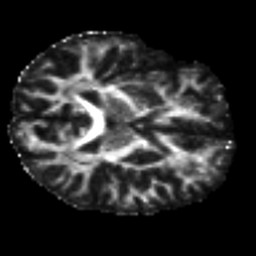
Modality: FA
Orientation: axial
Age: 42
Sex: male
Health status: ill
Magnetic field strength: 3 T
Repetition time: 9 s
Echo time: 0.093 s